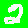
Digit: 2